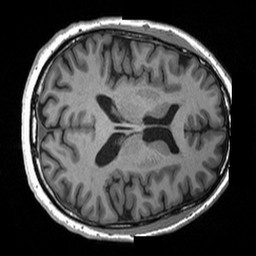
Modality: T1w
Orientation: axial
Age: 35
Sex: male
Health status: healthy
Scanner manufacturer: siemens
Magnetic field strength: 3 T
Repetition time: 2 s
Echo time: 0.00203 s